Field crop: maize
Growth stage: 2
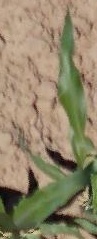
Species: maize